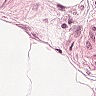
Metastatic tissue present: no